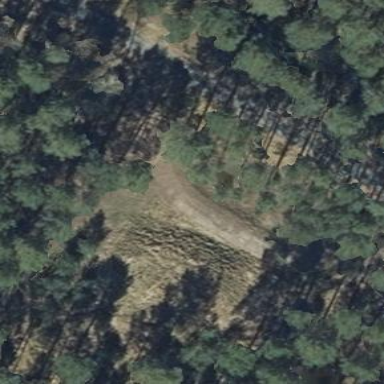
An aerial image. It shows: Military bunker.